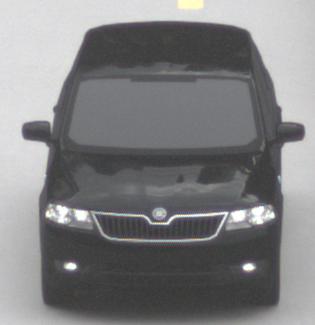
Make: Skoda
Model: Rapid Spaceback 1.2 TSI
Detailed model: Rapid Spaceback
Model produced from: 2013/10
Model produced until: 2015/04
Doors: 5
Color: black
Road condition: dry road
Daytime: morning or afternoon
Contrast: low contrast